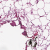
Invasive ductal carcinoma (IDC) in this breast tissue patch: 0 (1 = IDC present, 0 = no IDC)